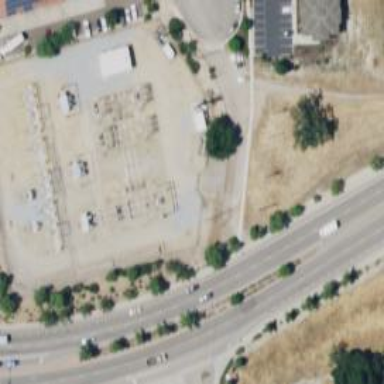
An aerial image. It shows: Power substation enclosed by fence.